Interaction volume radius: 5 \u00c5
Interaction volume height: 10 \u00c5
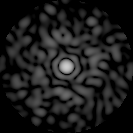
Disorder parameter: 0.8459